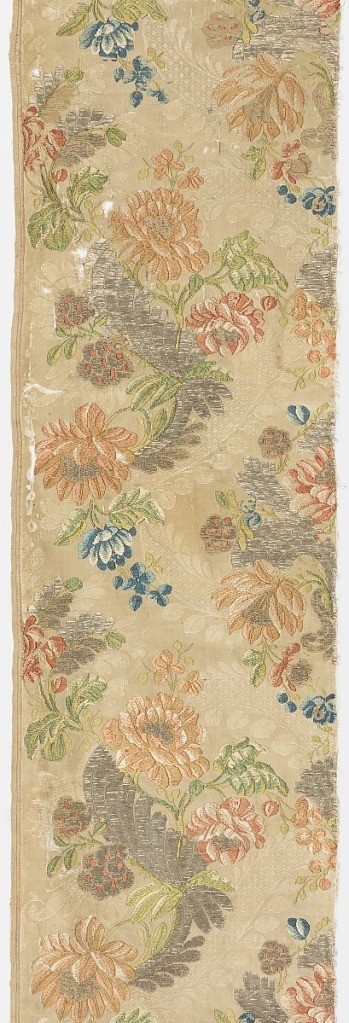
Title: Textile
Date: ca. 1770
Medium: silk Technique: compound satin weave, brocaded
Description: Two pieces of white or cream-coloured damask brocaded in rose, green and blue silk and silver metal thread. Large vertical repeat of symmetrically arranged flowers enclosed by ribbon-like bands - a/: backed with coarse linen, edged with metal ribbon and silver lace - b/: backed with coarse linen and edged with metal ribbon. b/: two piece put together in the middle.